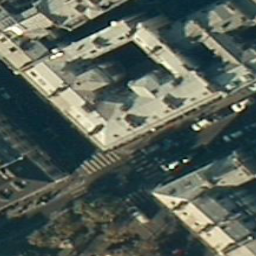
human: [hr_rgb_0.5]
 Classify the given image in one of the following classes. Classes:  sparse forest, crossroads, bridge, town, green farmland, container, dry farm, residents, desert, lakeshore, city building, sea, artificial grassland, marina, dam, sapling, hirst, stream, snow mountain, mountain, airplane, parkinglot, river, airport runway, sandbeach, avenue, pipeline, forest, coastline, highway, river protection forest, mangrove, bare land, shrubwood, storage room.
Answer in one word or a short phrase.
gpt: city building